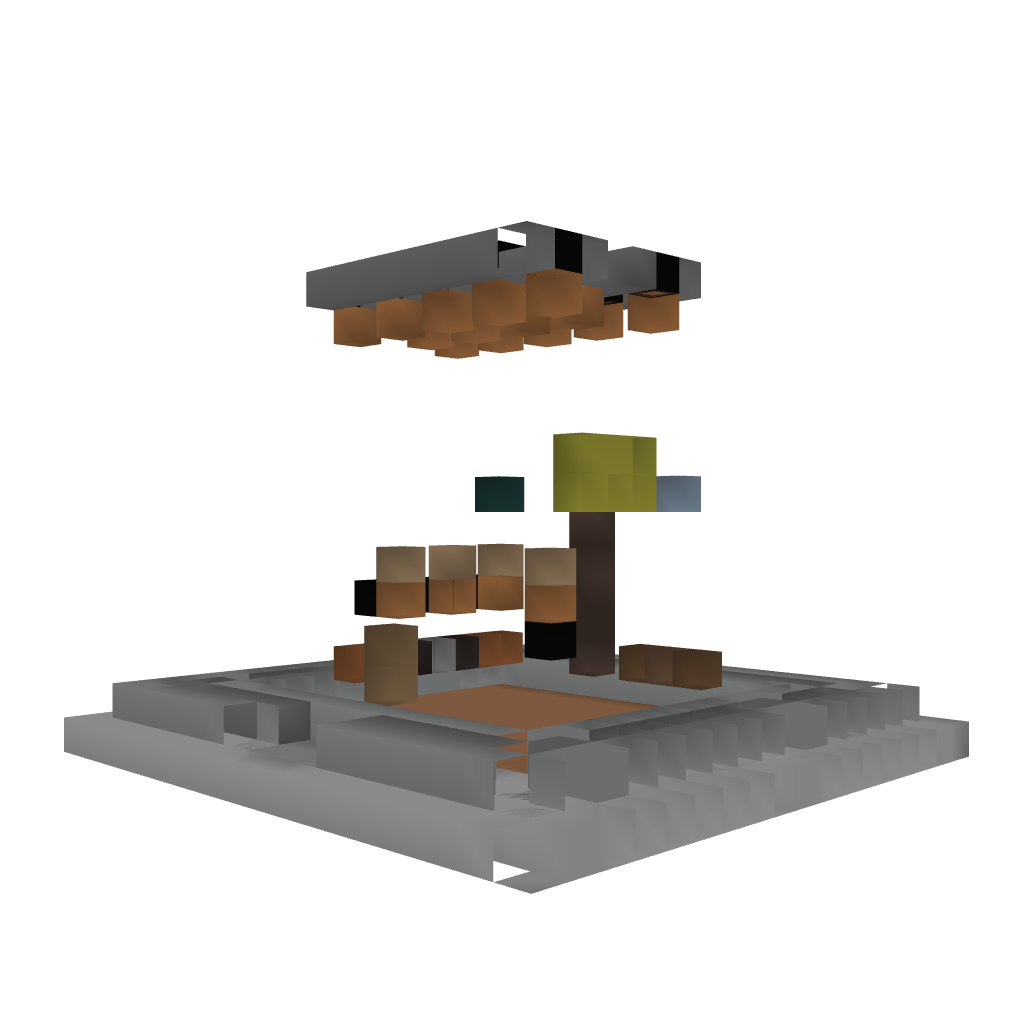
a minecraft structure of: Modern House 004